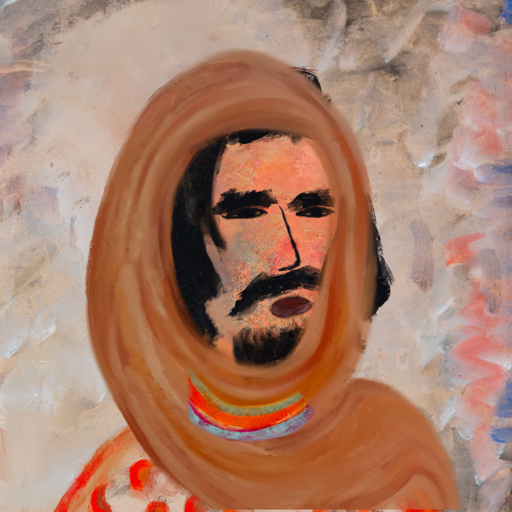
Background: Roy_Bahadur, Head And Neck Side: Irani, Face Side: Mosgoul, Bust: Rupkatha, Hair Side: Mosgoul, Head Accessory: Pious_Lady_Scarf, Second Necklace: Blank, Necklace: Sisters, Baby: Blank